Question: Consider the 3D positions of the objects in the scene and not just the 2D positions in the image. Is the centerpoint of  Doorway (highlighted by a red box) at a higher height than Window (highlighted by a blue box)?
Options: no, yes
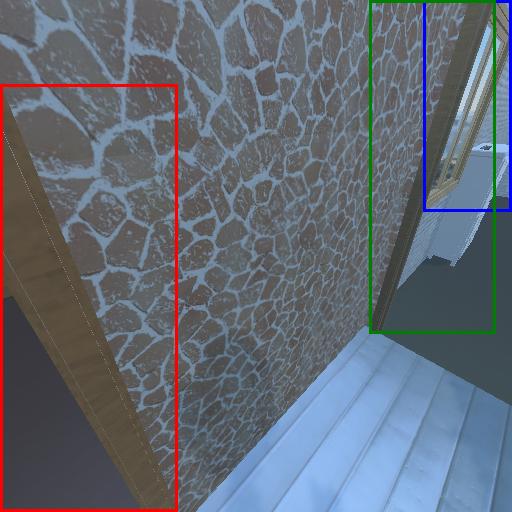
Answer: no